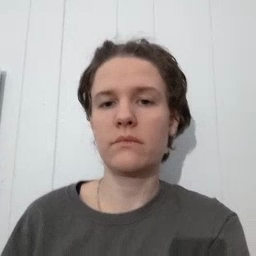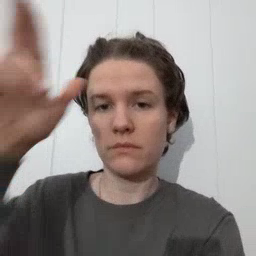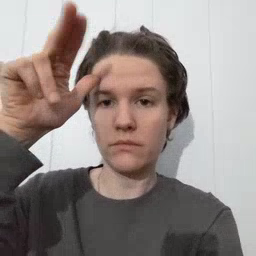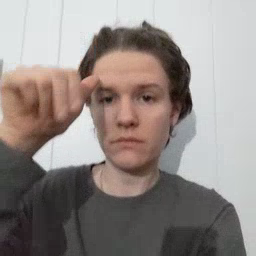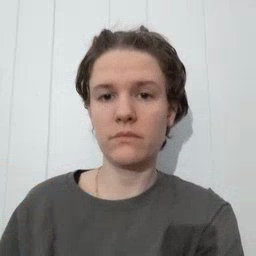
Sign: horse